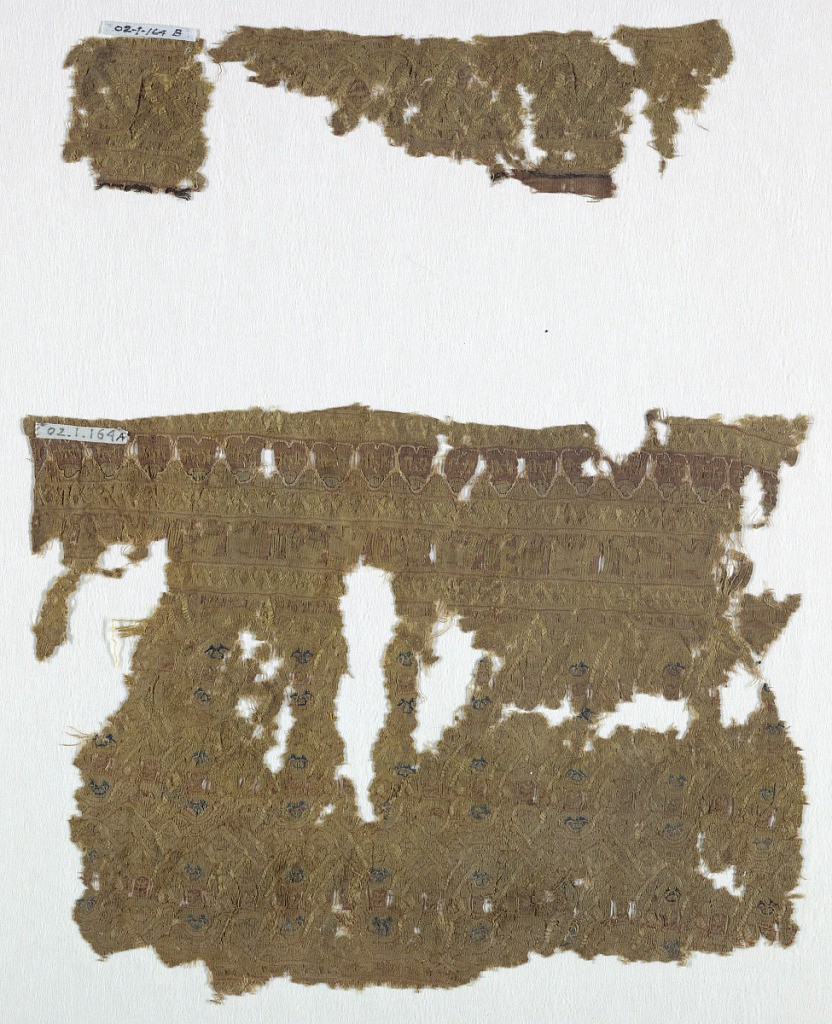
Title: tiraz tapestry
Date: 10th–12th century
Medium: linen warp, silk wefts Technique: slit tapestry
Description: Interlaced bands and fragrementary inscription.